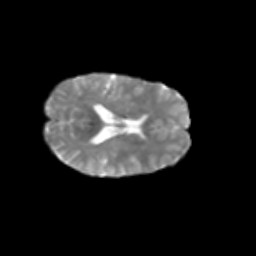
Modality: T2w
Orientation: axial
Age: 50
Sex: female
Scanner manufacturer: siemens
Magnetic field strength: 3 T
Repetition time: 1.8 s
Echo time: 0.07 s